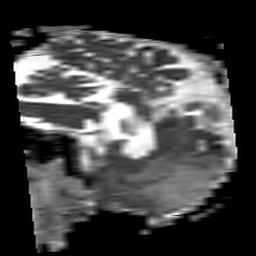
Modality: ADC
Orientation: sagittal
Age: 66
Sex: male
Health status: ill
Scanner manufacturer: philips
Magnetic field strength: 3 T
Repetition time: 3.8 s
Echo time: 0.09 s